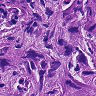
Metastatic tissue present: yes